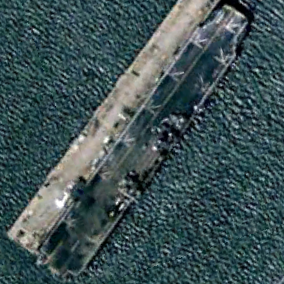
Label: assault